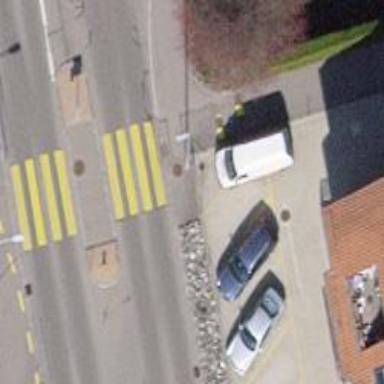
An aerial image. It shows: Cycle barrier.